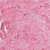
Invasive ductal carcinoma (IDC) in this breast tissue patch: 0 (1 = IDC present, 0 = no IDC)